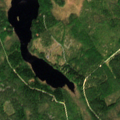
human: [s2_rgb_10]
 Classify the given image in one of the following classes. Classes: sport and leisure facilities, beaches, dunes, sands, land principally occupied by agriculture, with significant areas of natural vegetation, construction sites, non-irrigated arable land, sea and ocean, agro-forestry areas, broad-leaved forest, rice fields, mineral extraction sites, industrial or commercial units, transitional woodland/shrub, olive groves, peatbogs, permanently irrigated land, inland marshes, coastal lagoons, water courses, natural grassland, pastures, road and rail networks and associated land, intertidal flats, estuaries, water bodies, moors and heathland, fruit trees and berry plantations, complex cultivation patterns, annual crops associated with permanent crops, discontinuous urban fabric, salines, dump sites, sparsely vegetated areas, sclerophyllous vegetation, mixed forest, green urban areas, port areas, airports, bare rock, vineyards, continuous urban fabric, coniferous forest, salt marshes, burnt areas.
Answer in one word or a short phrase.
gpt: coniferous forest, mixed forest, transitional woodland/shrub, water bodies